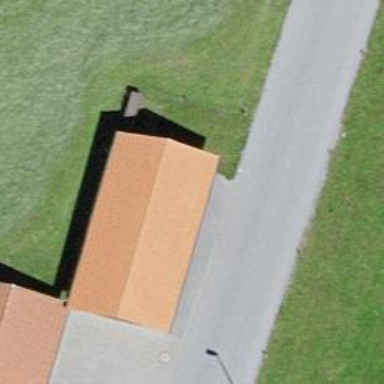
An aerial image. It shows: Garage building.